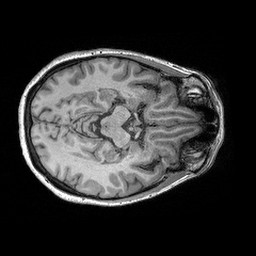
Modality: T1w
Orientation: axial
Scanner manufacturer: siemens
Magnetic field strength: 3 T
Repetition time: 2.3 s
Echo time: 0.00298 s